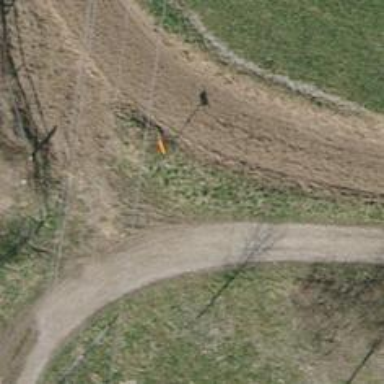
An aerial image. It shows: Pipeline marker.